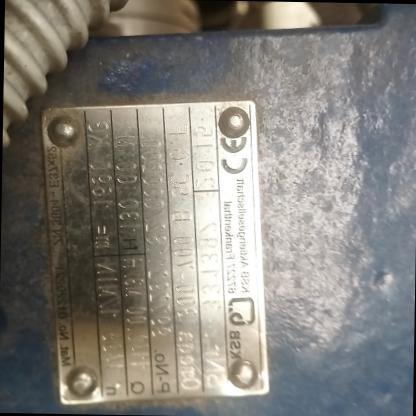
Klasa: tabliczka-znamionowa